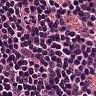
Metastatic tissue present: no